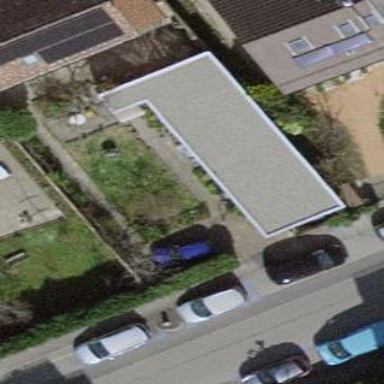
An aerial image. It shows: Garden surrounded by fence.